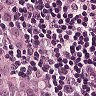
Metastatic tissue present: yes